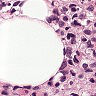
Metastatic tissue present: yes